Question: I want to make following screen

HTML code
'''
<div class="outerDiv">
<div class="column">
<div class="row columnName">Column Name 1</div>
<div class="row value">Value 1</div>
<div class="row value">Value 2</div>
<div class="row value">Value 3</div>
<div class="row value">Value 4</div>
</div>
<div class="column">
<div class="row columnName">Column Name 2</div>
<div class="row value">Value 1</div>
<div class="row value">Value 2</div>
</div>
</div>
'''
Outer div contains many div as columns and width of column will be fixed but height of column will be vary according to containt of that column div.
I want outer div scrollable. It should scroll horizontal to see all other columns and scroll vertically to see if any column's height go out of outer div
I have implemented following css
'''
.outerDiv{
width:100%;
height:100%;
overflow:auto;
}
.column{
width:20%;
height:100%;
float:left;
display:inline;
margin-right:10px;
}
.row{
width:100%;
height:10%;
}
.value{
font-size:18px;
}
'''
so the problem, Columns div are coming down, outer div is not horizontally scrolling, verticall sroll is working fine. Please help me I have tried whole day :(
JS fidler: <URL>
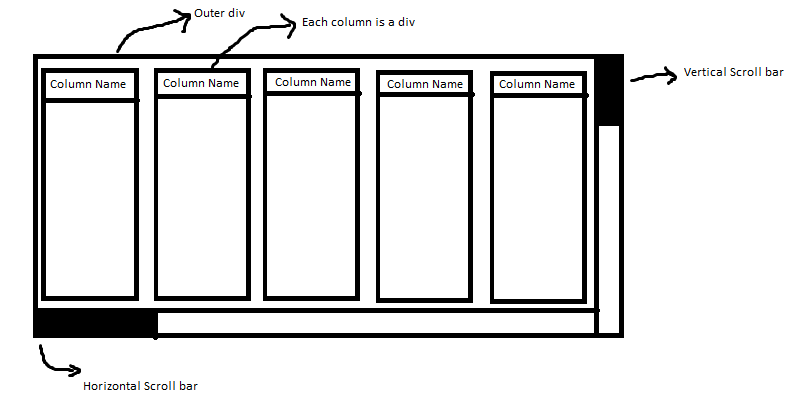
Answer: You can use 'display:table-cell' in your '.column' CSS class to display columns side by side and 'white-space: nowrap;' in '.outerDiv' to show column names in one line (otherwise they will be gripped at the end).
'''
.outerDiv{
overflow:auto;
white-space: nowrap;
}
.column{
width:20%;
height:100%;
display:table-cell;
padding:0 10px 0 0;
}
'''
<URL>